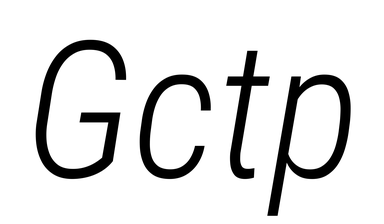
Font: Roboto-Italic_Condensed_Light_Italic